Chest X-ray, AP view. Patient: 52 years old, sex M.
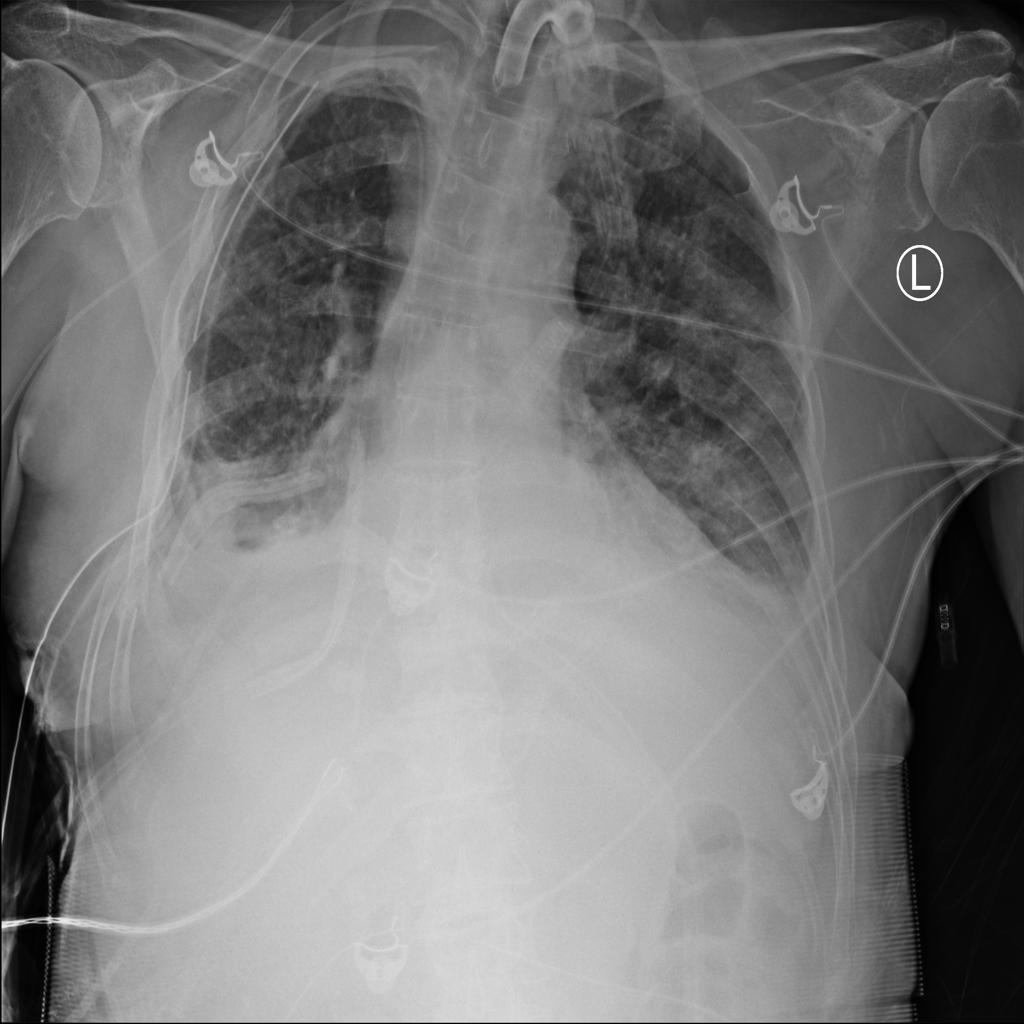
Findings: Infiltration